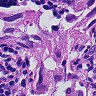
Metastatic tissue present: yes